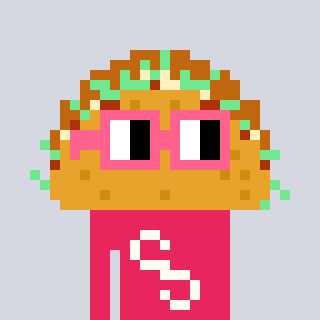
a pixel art character with square pink glasses, a taco-shaped head and a redpinkish-colored body on a cool background